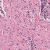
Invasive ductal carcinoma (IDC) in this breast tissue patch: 0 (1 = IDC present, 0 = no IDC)